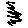
Label: zigzag